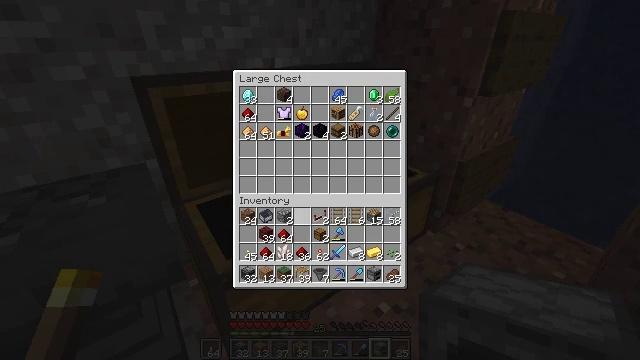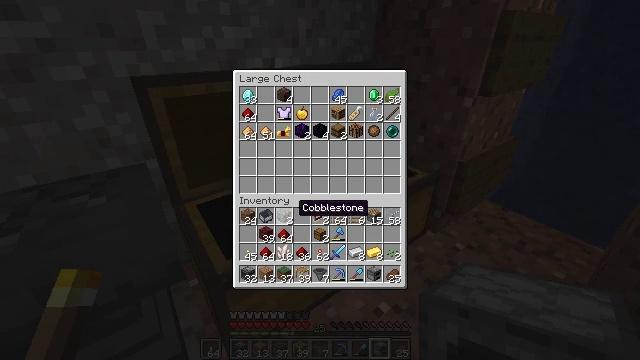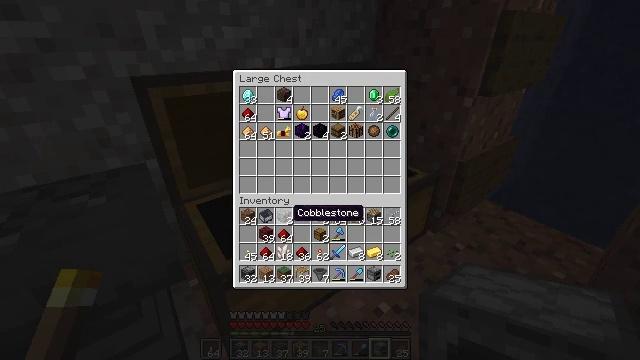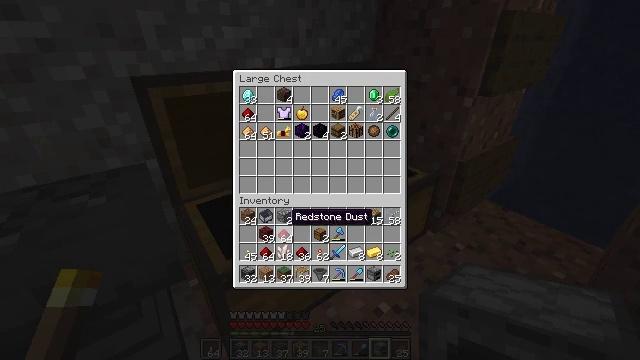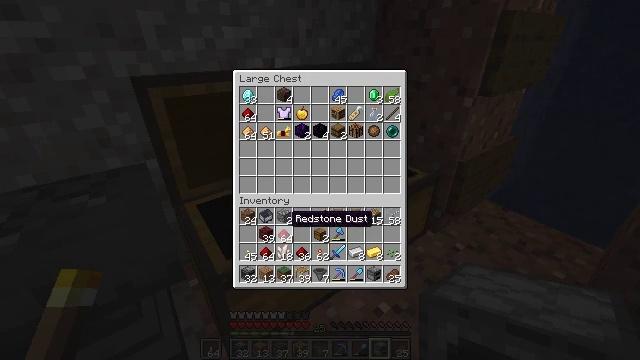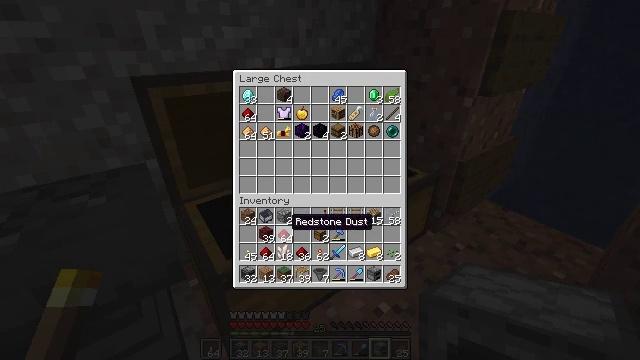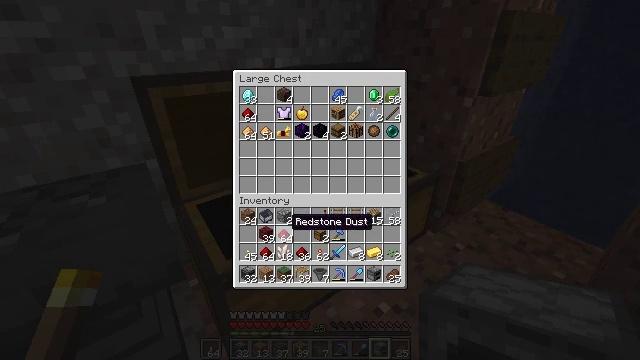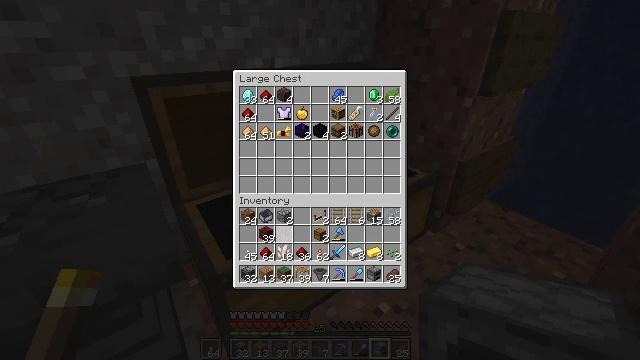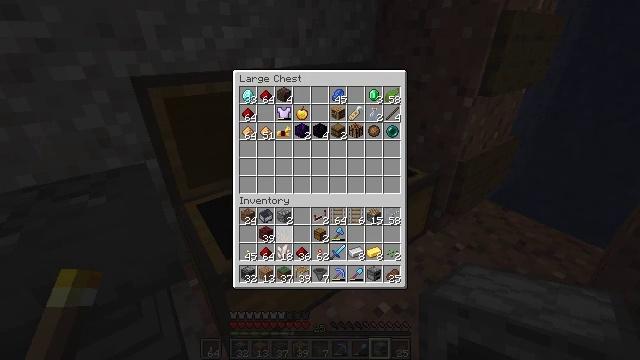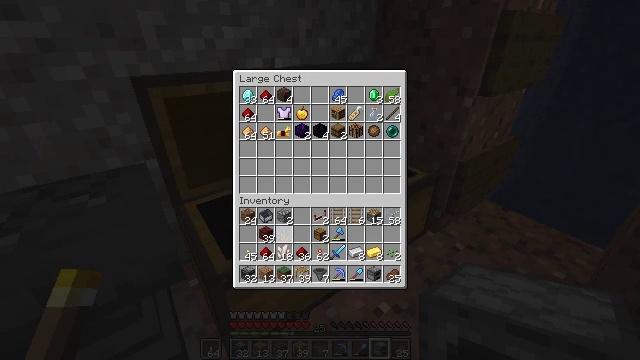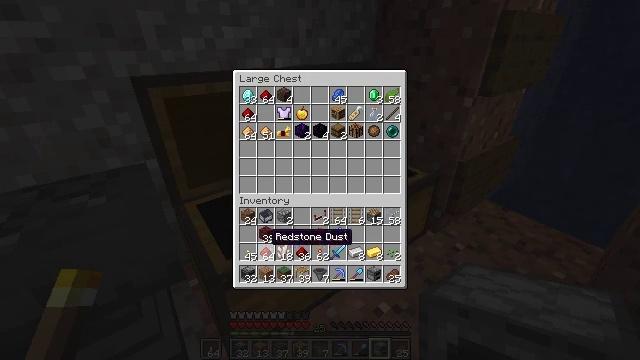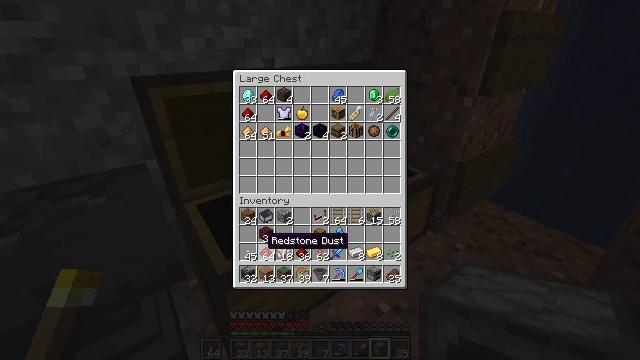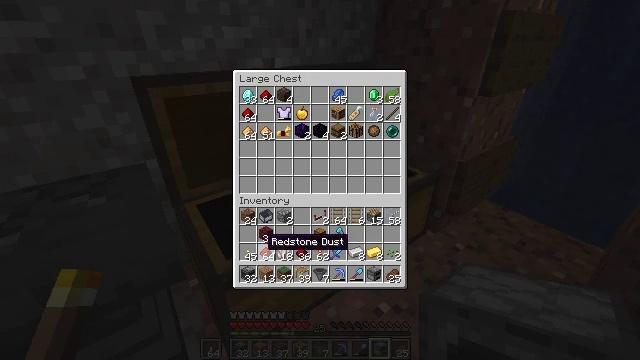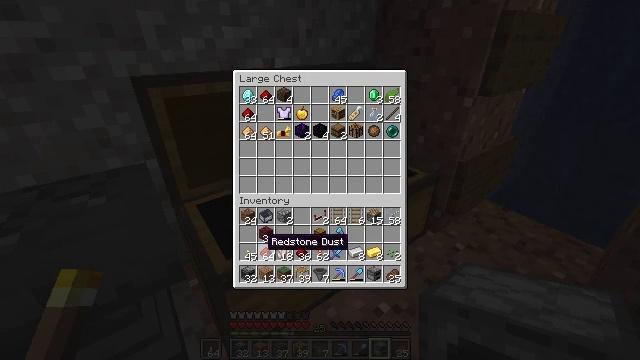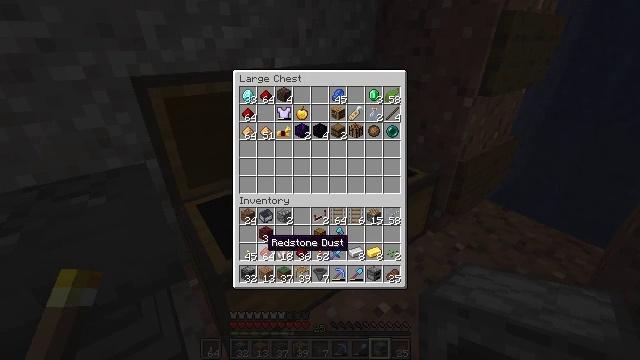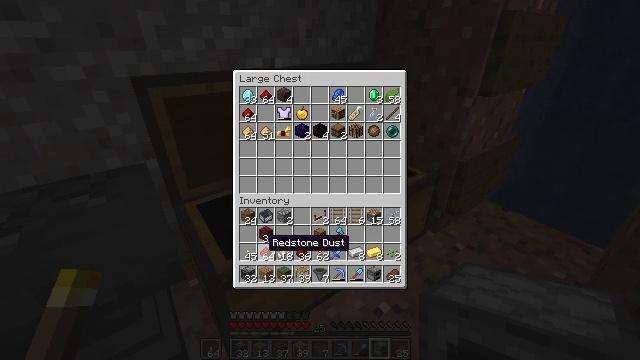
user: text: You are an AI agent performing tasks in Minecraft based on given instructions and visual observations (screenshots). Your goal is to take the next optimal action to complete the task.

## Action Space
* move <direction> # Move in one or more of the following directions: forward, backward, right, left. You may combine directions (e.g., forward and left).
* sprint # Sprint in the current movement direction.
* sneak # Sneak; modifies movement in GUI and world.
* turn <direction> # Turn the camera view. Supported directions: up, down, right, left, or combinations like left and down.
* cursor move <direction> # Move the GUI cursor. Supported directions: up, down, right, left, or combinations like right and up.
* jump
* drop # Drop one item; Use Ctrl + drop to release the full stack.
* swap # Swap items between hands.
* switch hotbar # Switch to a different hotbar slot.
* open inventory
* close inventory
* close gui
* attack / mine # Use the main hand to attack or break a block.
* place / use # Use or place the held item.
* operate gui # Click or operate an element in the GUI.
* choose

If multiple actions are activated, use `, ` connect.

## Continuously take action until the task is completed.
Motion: motion action
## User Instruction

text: Open the crafting table and craft powered rail.
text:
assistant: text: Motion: sneak
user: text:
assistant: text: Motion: sneak
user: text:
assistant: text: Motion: sneak
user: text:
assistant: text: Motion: sneak
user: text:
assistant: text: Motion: sneak
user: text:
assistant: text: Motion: sneak
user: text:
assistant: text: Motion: sneak, operate gui
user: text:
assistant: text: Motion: sneak, operate gui
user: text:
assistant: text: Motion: sneak, operate gui
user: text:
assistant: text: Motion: sneak, cursor move left and down
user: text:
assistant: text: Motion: sneak
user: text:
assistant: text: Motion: sneak
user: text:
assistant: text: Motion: sneak
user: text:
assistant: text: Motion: sneak
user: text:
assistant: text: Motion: sneak
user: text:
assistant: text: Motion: sneak
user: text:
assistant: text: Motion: sneak, operate gui
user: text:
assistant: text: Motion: sneak, operate gui
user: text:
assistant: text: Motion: sneak, cursor move right
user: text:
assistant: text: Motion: sneak, cursor move right and up
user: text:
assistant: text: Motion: sneak, cursor move right
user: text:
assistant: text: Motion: sneak, cursor move right
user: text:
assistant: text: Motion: sneak
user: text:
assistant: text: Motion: sneak
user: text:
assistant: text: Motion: sneak
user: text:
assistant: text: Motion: sneak
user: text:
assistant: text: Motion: sneak
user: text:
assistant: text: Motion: sneak
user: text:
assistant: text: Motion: sneak
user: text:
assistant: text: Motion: sneak